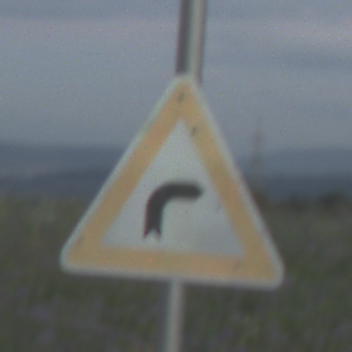
Verkehrszeichen: KurveRechts
Umgebung: Outdoor, Nature
Tageszeit: SunriseSunset
Wetter: PartlyCloudy
Licht: Natural
Jahreszeit: NotSpecified
Kontrast: LowContrast